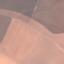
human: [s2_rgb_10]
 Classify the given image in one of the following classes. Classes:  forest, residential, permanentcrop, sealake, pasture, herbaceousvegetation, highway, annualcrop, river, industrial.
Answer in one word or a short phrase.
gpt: AnnualCrop